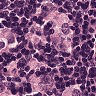
Metastatic tissue present: yes